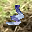
Label: 3